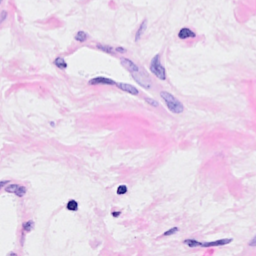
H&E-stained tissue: Breast